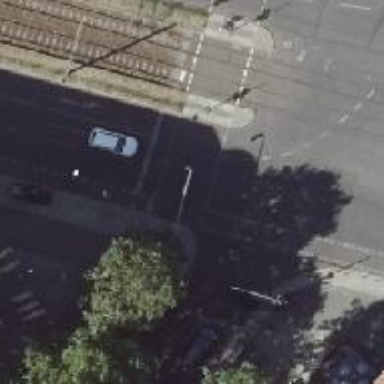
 with parking on the right done on the kerb."